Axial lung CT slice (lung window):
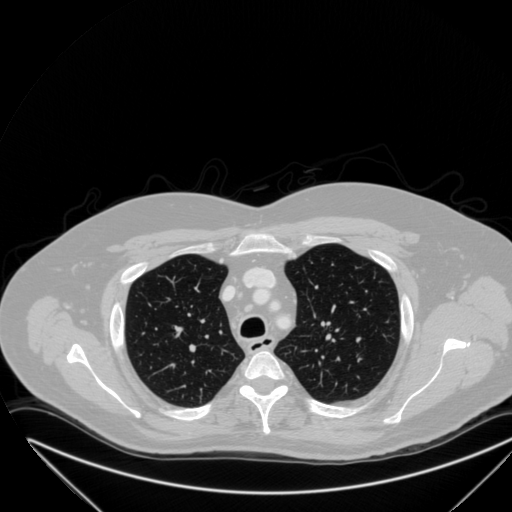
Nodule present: no